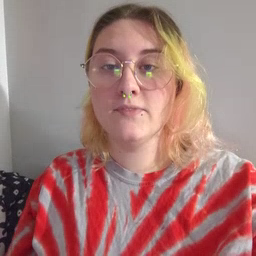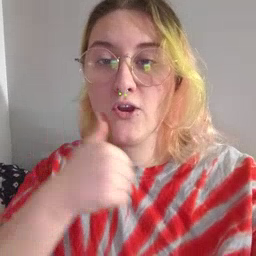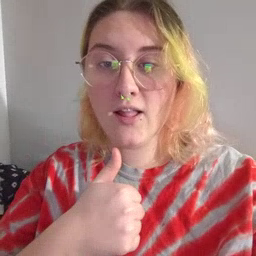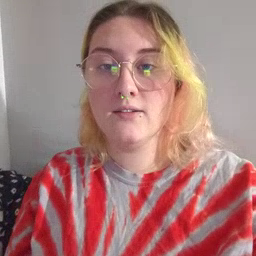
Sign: girl